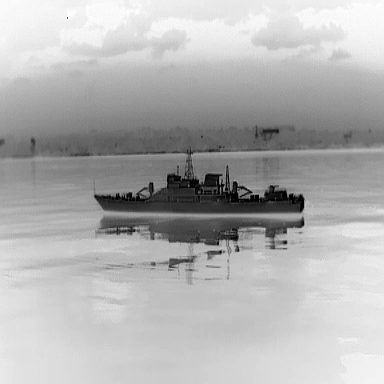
There is a warship in the infrared image.